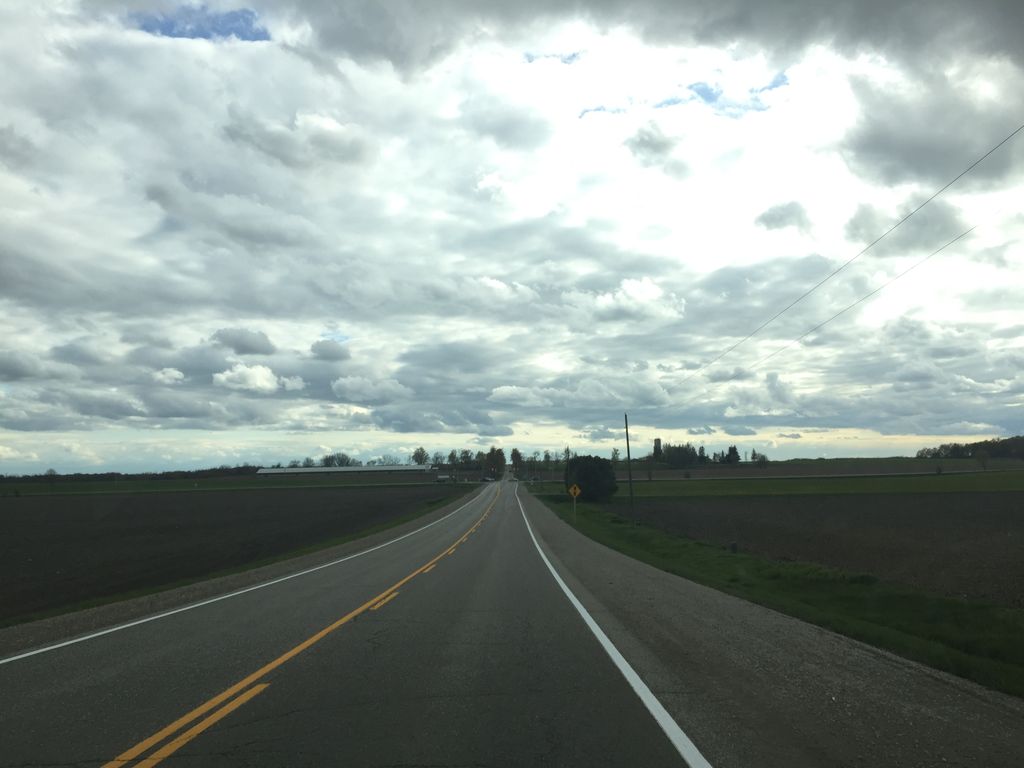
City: kitchener-waterloo